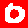
Digit: 0